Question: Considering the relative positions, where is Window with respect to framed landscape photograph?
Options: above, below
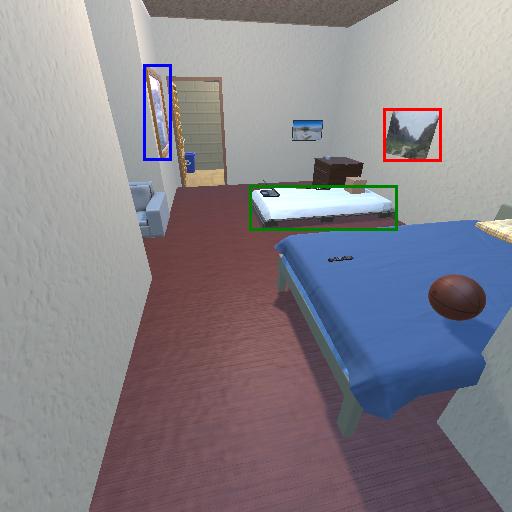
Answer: above